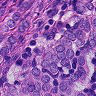
Metastatic tissue present: yes